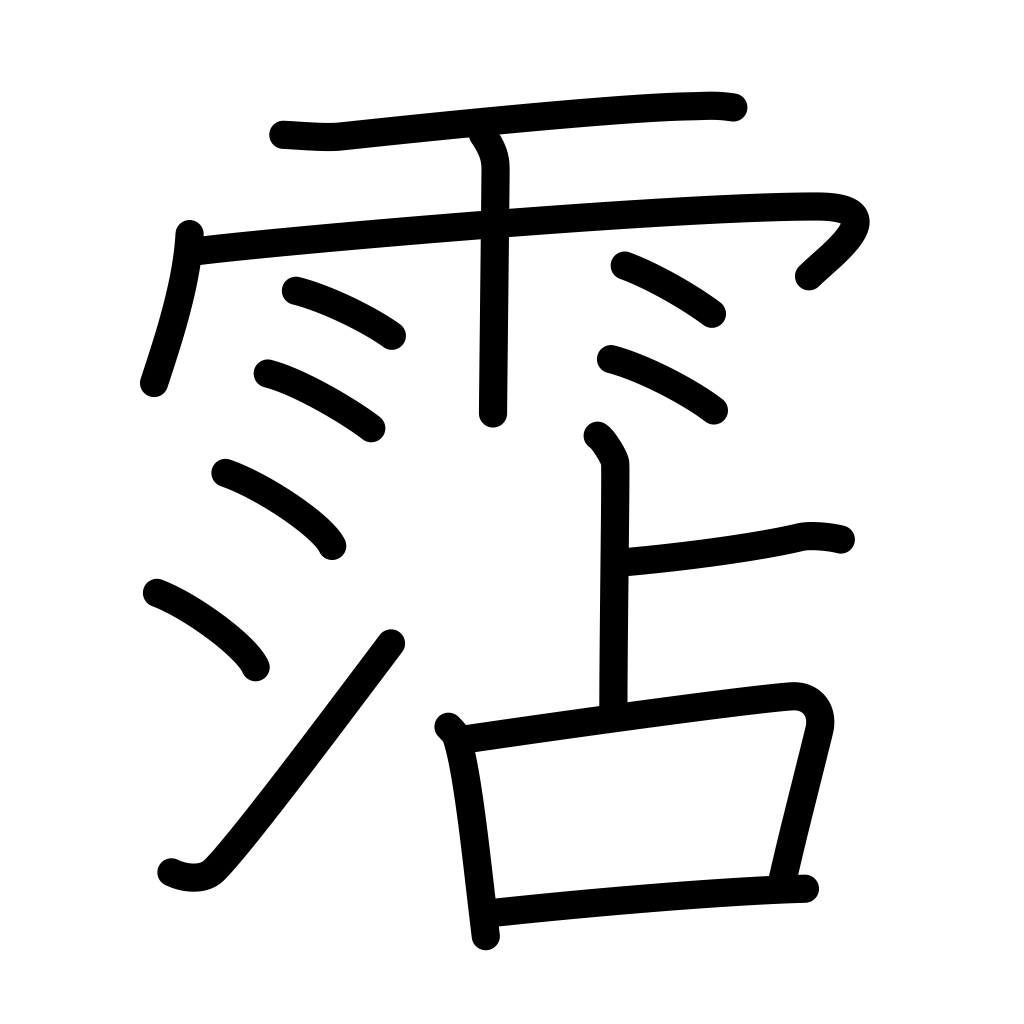
Meaning: moisten, water, soak